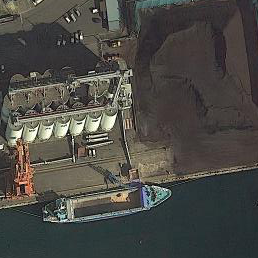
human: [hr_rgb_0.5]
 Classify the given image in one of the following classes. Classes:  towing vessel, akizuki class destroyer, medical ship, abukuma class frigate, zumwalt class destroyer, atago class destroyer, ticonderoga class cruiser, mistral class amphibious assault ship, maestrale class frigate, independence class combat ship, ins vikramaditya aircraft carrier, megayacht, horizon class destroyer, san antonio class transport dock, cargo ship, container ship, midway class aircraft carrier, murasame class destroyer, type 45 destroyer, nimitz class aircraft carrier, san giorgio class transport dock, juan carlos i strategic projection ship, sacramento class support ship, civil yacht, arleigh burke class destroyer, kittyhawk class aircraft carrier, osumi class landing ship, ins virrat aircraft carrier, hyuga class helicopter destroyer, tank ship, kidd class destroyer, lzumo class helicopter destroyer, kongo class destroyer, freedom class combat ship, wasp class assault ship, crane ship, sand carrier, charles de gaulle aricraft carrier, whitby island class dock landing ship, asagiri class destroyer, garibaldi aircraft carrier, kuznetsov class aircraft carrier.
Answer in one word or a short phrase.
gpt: Sand carrier